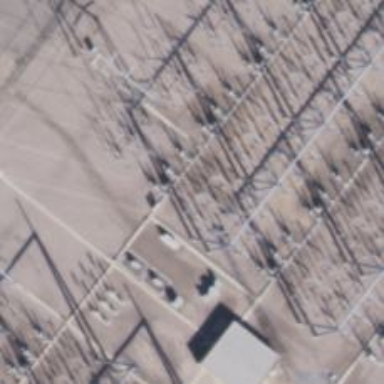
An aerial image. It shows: Switch for power supply.